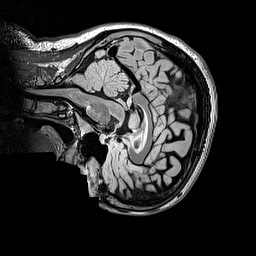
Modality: FLAIR
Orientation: sagittal
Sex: female
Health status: ill
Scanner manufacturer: siemens
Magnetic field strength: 3 T
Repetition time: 5 s
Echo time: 0.388 s